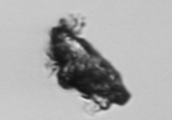
Label: Delphineis